Question: I'm trying to create this simple layout in Android.

should wrap to fit its content and 'left|center_vertical' align.
should expand as much as possible, filling all empty space.
should be right-aligned, wrapping to fill its content and also being aligned 'center_vertical'.
Here is my layout:
'''
<?xml version="1.0" encoding="utf-8"?>
<LinearLayout xmlns:android="http://schemas.android.com/apk/res/android"
android:layout_width="match_parent"
android:layout_height="match_parent"
android:orientation="horizontal"
android:gravity="left|center_vertical">
<!-- A -->
<ImageView android:id="@+id/example_item_icon"
android:layout_width="48px"
android:layout_height="48px"/>
<!-- B -->
<LinearLayout android:orientation="vertical"
android:layout_width="wrap_content"
android:layout_height="fill_parent"
android:gravity="left|center_vertical"
android:padding="5px">
<TextView android:id="@+id/example_item_text"
android:layout_width="wrap_content"
android:layout_height="wrap_content"
android:textStyle="bold"/>
<TextView android:id="@+id/example_item_level_text"
android:layout_width="wrap_content"
android:layout_height="wrap_content"
android:textStyle="bold|italic"
android:lines="1"
android:textSize="10px"/>
</LinearLayout>
<!-- C -->
<TextView android:id="@+id/example_item_count_text"
android:layout_width="wrap_content"
android:layout_height="wrap_content"
android:textStyle="bold"
android:textSize="14px"/>
</LinearLayout>
'''
In this layout, is pushed off-screen. How can I make this layout work?
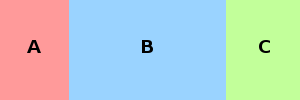
Answer: fill_parent means "be as big as the parent," not "use the remaining empty space." Instead of fill_parent, just use android:layout_width="0dip" and android:layout_weight="1".